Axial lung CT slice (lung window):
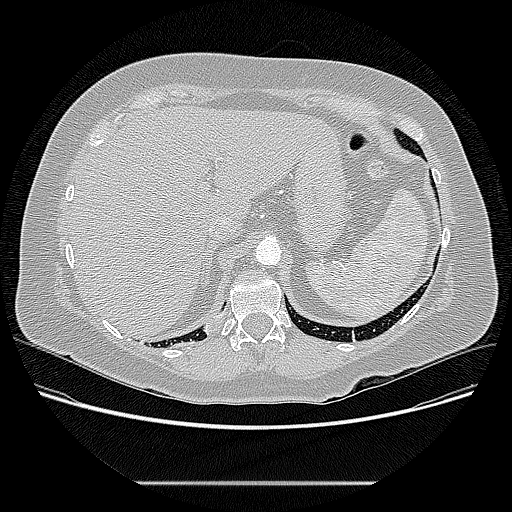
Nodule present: yes
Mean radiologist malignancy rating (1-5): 3